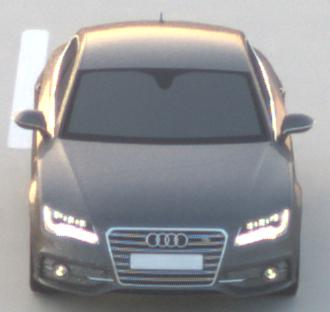
Make: Audi
Model: S7 Sportback cod
Detailed model: S7 (4G) Sportback
Model produced from: 2012/06
Model produced until: 2014/05
Doors: 5
Color: gray
Road condition: dry road
Daytime: sunrise or sunset
Contrast: low contrast